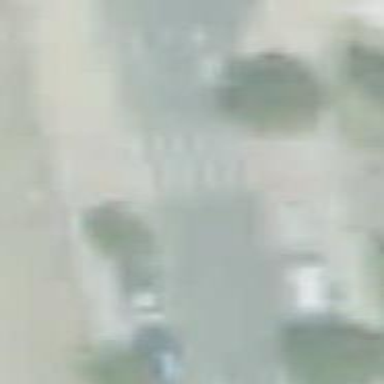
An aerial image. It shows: Uncontrolled road crossing.